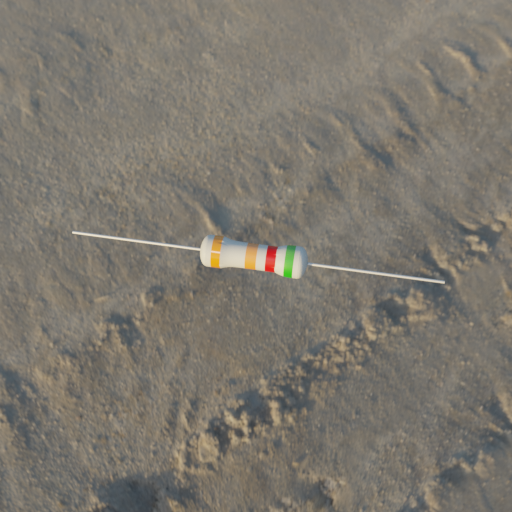
Resistor colour bands (in order): orange, orange, red, green